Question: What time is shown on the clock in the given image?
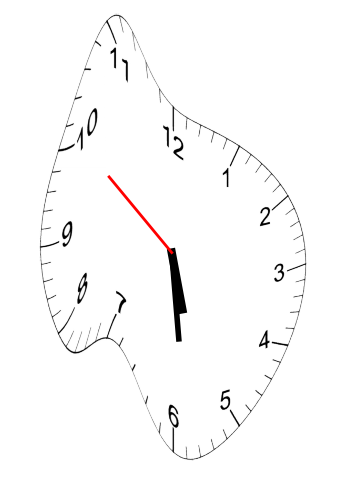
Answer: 05:28:51